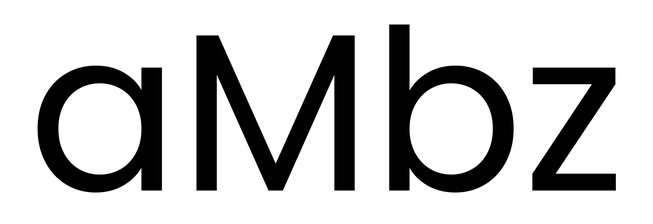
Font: Poppins-Regular